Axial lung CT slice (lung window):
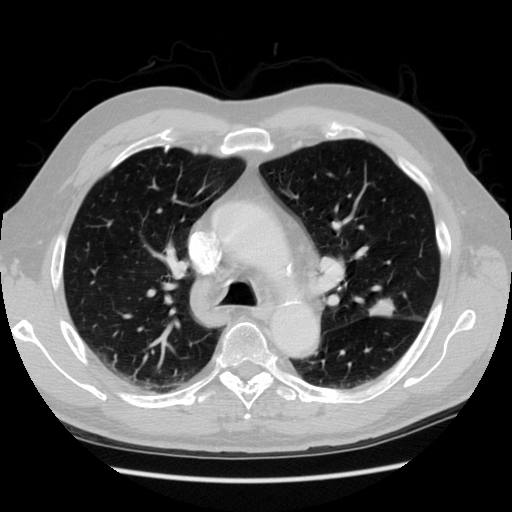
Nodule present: yes
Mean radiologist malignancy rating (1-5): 4.5